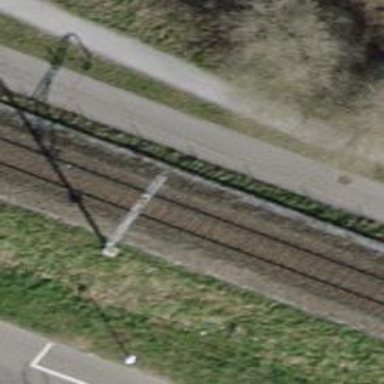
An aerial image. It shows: Solitary milestone along the railway.